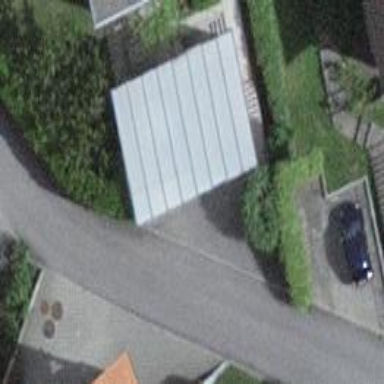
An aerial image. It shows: View of roof of building.